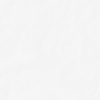
Label: not_dusty